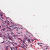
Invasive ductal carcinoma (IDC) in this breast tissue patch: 0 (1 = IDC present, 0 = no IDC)